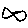
Label: fish